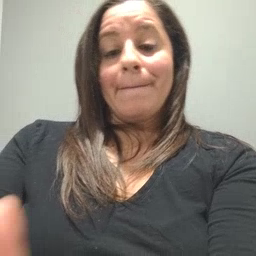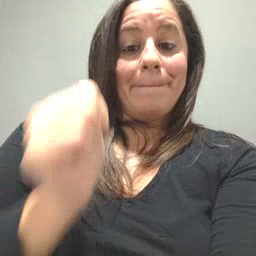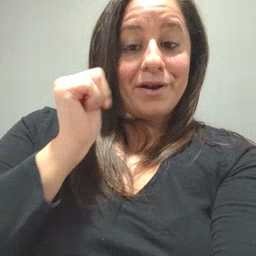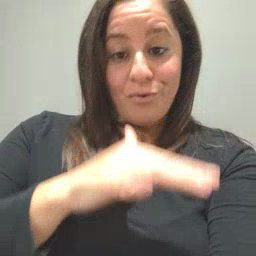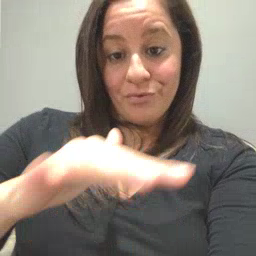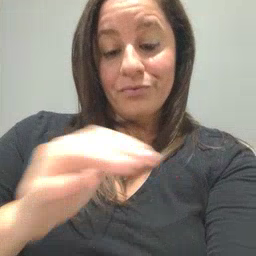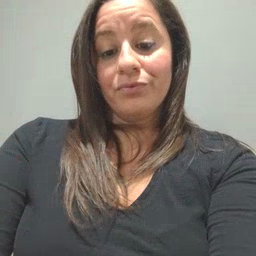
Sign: backyard